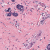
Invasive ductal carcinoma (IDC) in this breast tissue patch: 1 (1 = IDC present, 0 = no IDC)